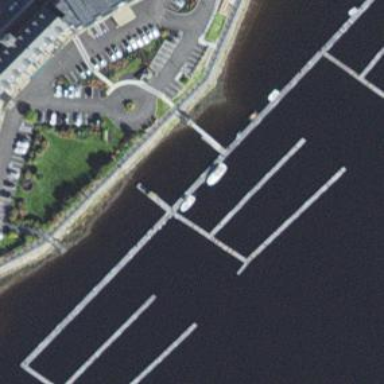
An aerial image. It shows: Marina on leisure land.